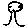
Label: tree